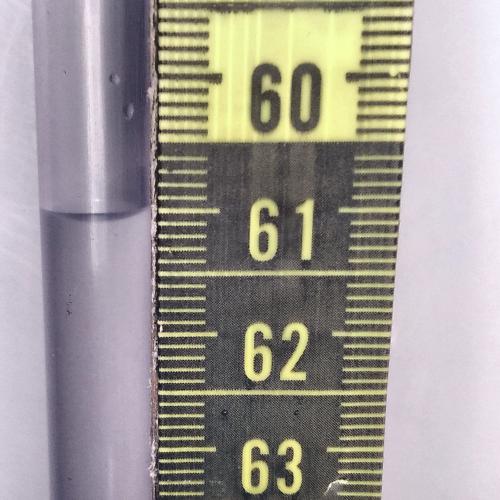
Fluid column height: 61.0 cm